Question: I would like to add facebook multi-friend-selector in my facebook iframe appplication that using PHP.
Can i add it to my application? on anyway?
Thanks!

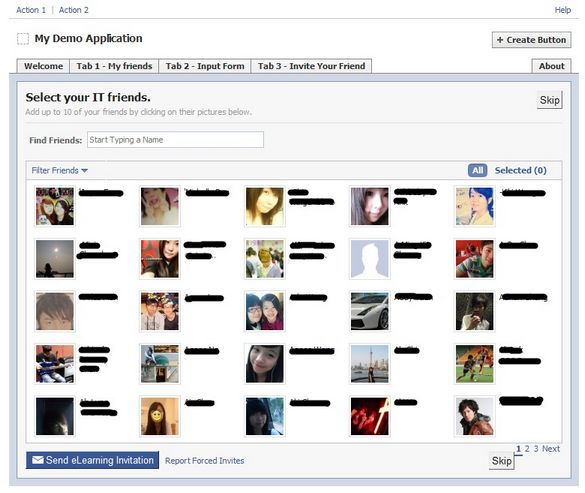
Answer: <URL>
If the link is down then go to <URL> and select 'xfbml -- fb:server-fbml-multi-friend-selector' from the list.